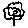
Label: flower